Question: Currently the list is being printed to the console with a while loop and using tabs for spacing. However some of them aren't lining up properly and I'm not sure why. Here is my current code:
'''
// Prints a numbered list of countries.
XPathNavigator nav = doc.CreateNavigator();
XPathNodeIterator nodeIt = nav.Select("//@name");
int num = 1;
int numCountries = 1;
while (nodeIt.MoveNext())
{
if (num % 2 == 0)
{
Console.Write(" " + numCountries + $". {nodeIt.Current.Value}");
num++;
}
else if (num % 3 == 0)
{
Console.Write(" " + numCountries + $". {nodeIt.Current.Value}");
Console.WriteLine();
num = 1;
}
else
{
Console.Write(" " + numCountries + $". {nodeIt.Current.Value}");
num++;
}
numCountries++;
}
'''
And here is an image of how it is looking currently:

Any tips on going about how to fix this would be greatly appreciated.
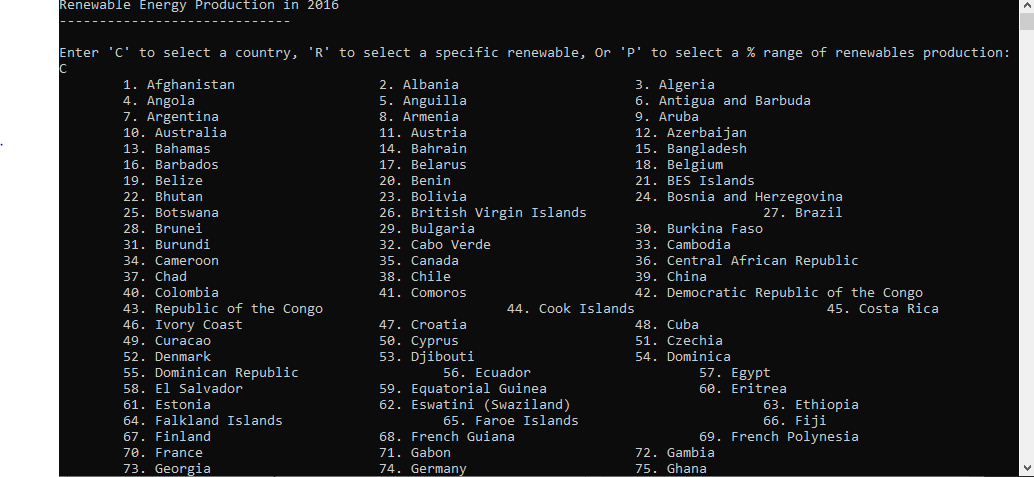
Answer: You can make this a little easier for your self and a tad more extensible with some extension methods.
'''
public static class Extensions
{
public static IEnumerable<string> AsEnumerable(this XPathNodeIterator iterator)
{
while (iterator.MoveNext())
yield return iterator.Current.Value;
}
public static IEnumerable<IEnumerable<T>> Chunk<T>(this IEnumerable<T> source, int chunkSize)
{
return source
.Select((x, i) => (Index : i, Value : x))
.GroupBy(x => x.Index / chunkSize)
.Select(x => x.Select(v => v.Value).ToList());
}
}
'''
'''
XPathNavigator nav = doc.CreateNavigator();
XPathNodeIterator nodeIt = nav.Select("//@name");
var rows = nodeIt
// Convert to IEnumerable
.AsEnumerable()
// Add prefixes, PadRight is the maximum column width
.Select((x, i) => $"{i + 1}. {x}".PadRight(20))
// Chunk into columns
.Chunk(3)
// Concat into rows
.Select(x => string.Concat(x));
// Write it to the console
Console.WriteLine(string.Join(Environment.NewLine, rows));
'''
You could also measure the max length for each column, and pad accordingly, however it's a little more complicated.